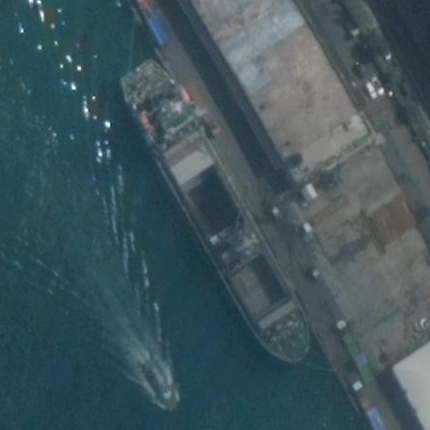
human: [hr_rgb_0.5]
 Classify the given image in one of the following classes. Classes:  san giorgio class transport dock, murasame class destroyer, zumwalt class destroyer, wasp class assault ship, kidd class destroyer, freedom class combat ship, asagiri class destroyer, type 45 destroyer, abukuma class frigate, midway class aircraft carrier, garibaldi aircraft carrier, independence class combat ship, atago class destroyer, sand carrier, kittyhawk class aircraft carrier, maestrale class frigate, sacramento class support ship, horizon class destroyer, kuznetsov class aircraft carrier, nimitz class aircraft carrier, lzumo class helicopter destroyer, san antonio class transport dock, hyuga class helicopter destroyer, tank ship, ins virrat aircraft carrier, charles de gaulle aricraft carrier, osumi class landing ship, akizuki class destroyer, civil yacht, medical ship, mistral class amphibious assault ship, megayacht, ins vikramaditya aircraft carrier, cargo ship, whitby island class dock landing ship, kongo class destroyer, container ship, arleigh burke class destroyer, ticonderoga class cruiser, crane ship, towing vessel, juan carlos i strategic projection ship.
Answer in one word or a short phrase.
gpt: Cargo ship